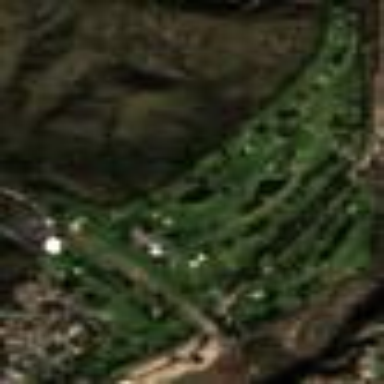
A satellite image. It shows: Golf course surrounded by greenery.